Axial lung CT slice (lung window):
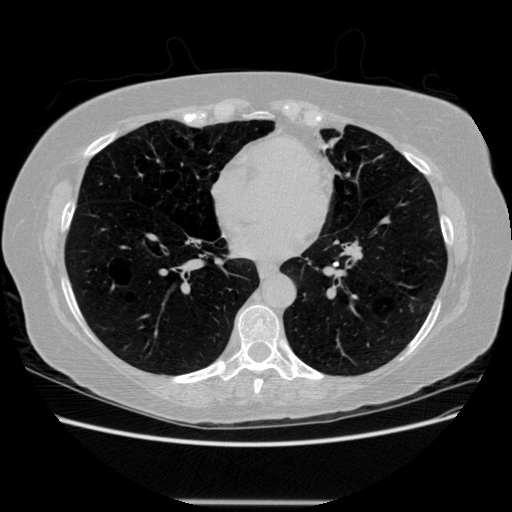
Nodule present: no